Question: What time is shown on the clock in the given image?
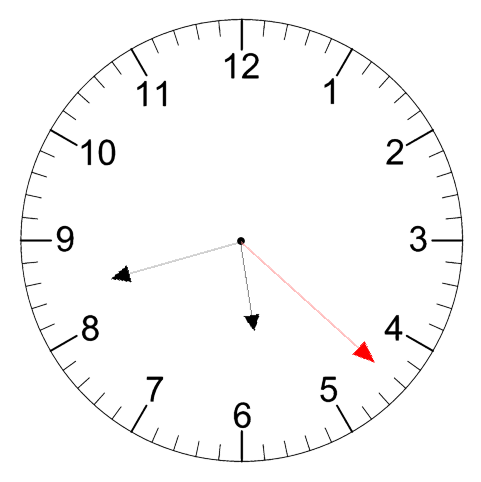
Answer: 05:42:22